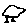
Label: bird